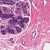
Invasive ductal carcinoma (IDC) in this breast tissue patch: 0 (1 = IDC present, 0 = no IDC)